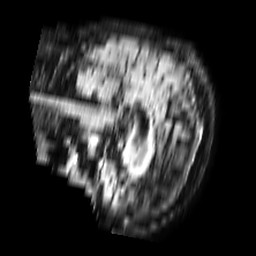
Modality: FLAIR
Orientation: sagittal
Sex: female
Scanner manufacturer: philips
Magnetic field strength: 1.5 T
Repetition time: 6 s
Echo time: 0.1019 s